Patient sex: F
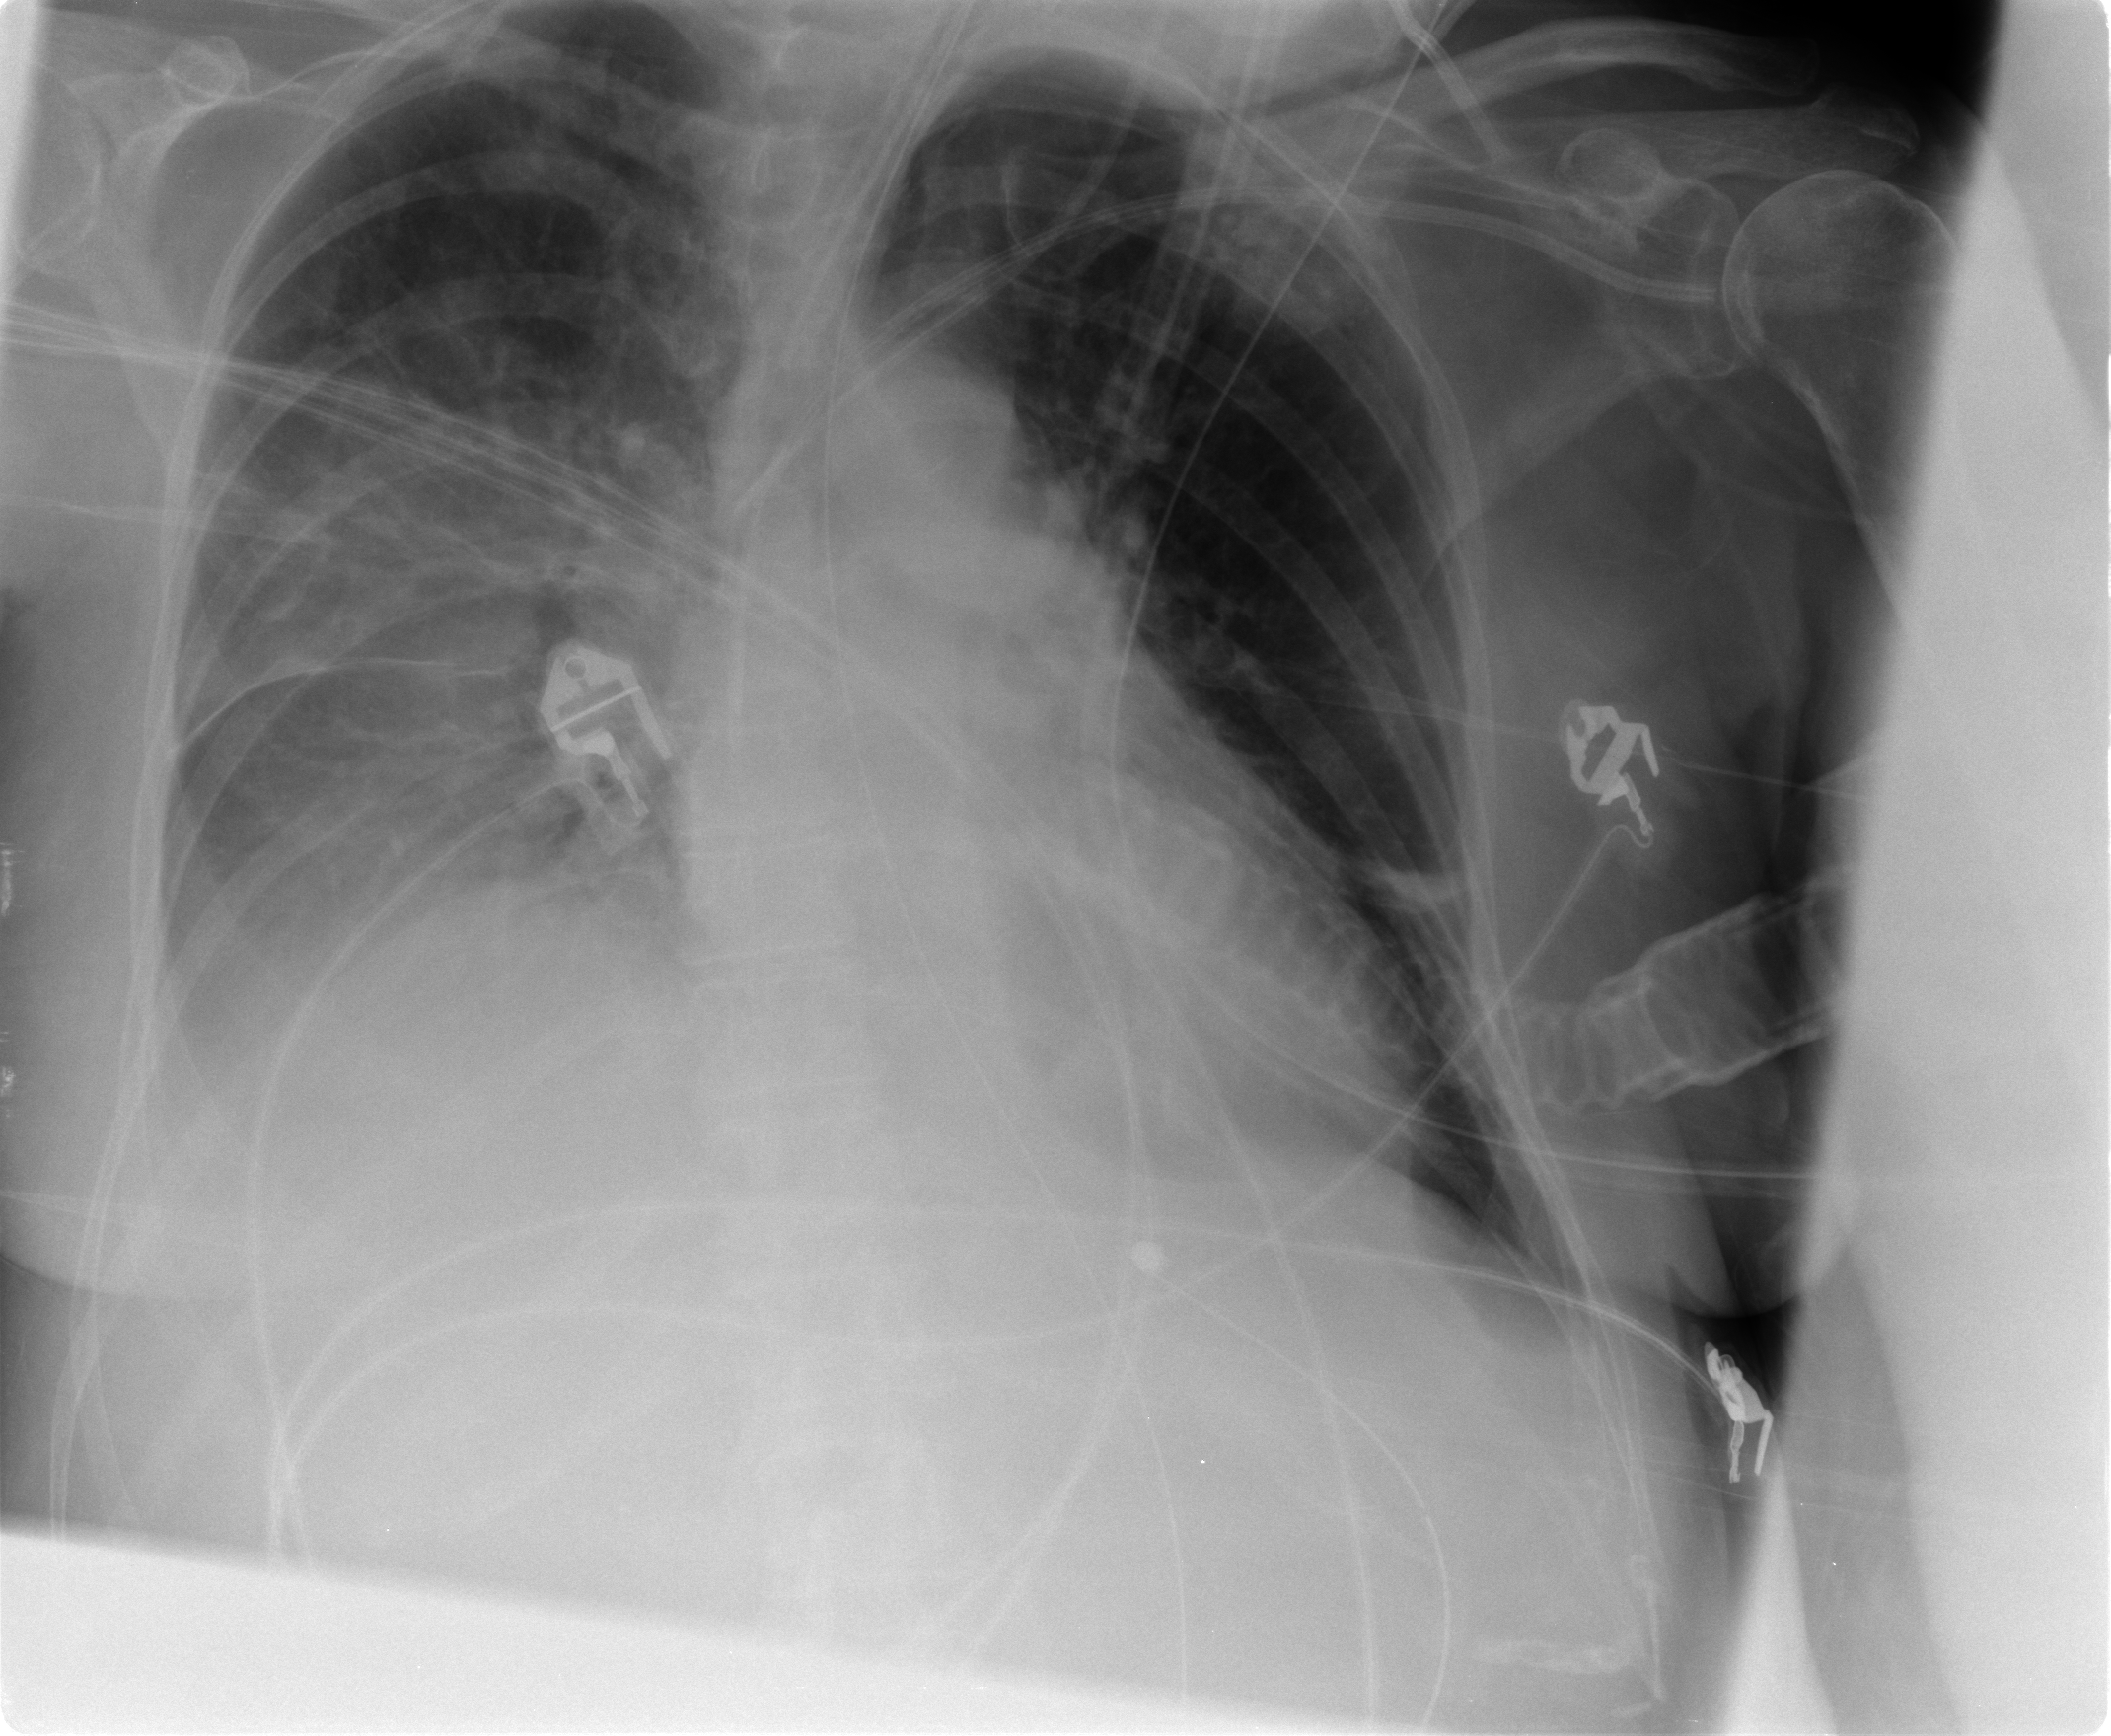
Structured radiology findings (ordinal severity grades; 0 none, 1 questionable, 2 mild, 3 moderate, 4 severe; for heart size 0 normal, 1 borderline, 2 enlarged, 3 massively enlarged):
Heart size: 0
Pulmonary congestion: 2
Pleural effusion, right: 2
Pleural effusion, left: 1
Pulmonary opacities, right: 3
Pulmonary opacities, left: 2
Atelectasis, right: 3
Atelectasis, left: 2